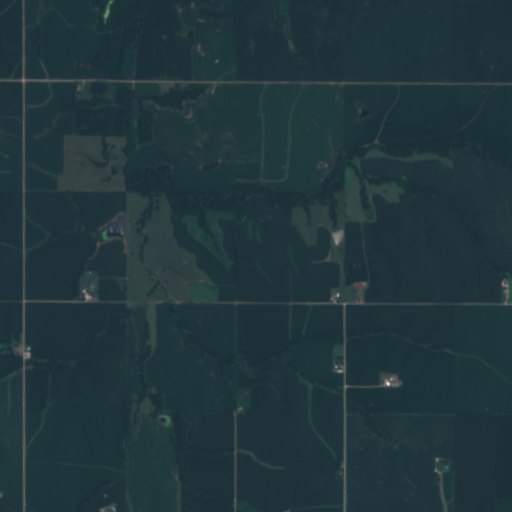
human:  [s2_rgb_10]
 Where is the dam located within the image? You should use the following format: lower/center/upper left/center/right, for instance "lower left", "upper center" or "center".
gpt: The dam is located in the center left of the image.
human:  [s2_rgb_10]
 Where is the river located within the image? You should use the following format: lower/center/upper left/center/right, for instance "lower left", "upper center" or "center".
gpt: The river is located in the upper of the image.
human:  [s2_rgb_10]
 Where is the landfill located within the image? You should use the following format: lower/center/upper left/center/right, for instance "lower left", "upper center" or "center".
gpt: There is no landfill in the image.